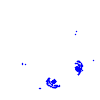
Particle: electron